Question: I am using ActionBar Sherlock library. So, to change the default home button. I did this:
'''
<style name="Theme.mTheme" parent="android:Theme.Sherlock.Light.DarkActionBar">
<item name="android:homeAsUpIndicator">@drawable/custom_home</item>
</style>
'''
which didn't work
So, i added this too:
'''
<item name="homeAsUpIndicator">@drawable/custom_home</item>
'''
now its working. I am having this custom home icon/button on every ActionBar. But in 1 of my Activities i have this in code:
'''
actionBar.setIcon(R.drawable.options_holo_dark);
'''
When i am in that Activity, I can see the icon which i set programatically ie.., . The 1 which i set in Theme ie.., is not visible. But the Icon has moved to the Right as if its giving space on the left to the icon i set in theme(though not visible).
This is what i am getting now:

So, how can i avoid that empty space on the left side of the Home Icon?
Thank You
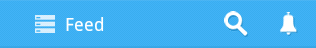
Answer: Theme item 'android:homeAsUpIndicator' (and 'homeAsUpIndicator' for 'ActionBarSherlock') sets drawable for the up icon - that's the little arrow pointing to left that is displayed next to the app icon when you have called 'setDisplayHomeAsUpEnabled(true)' on the action bar.
The size of the up drawable defines the left margin for the app icon (logo). By default its dimensions are 16dp x 16dp. If you put there wider drawable the gap between edge of the screen and the app icon would be wider even though the up icon is not displayed at the moment.
If you want to change the app icon (logo). Use 'setLogo(int)' or 'setLogo(Drawable)' method of 'ActionBar'. Don't forget to call 'setDisplayUseLogoEnabled(true)' too - this method toggles between displaying app icon and custom logo. Also you can define the logo in manifest in attribute 'android:logo' of '<application>' and '<activity>' tags and set in theme that you want to use logo instead of app icon in the action bar.